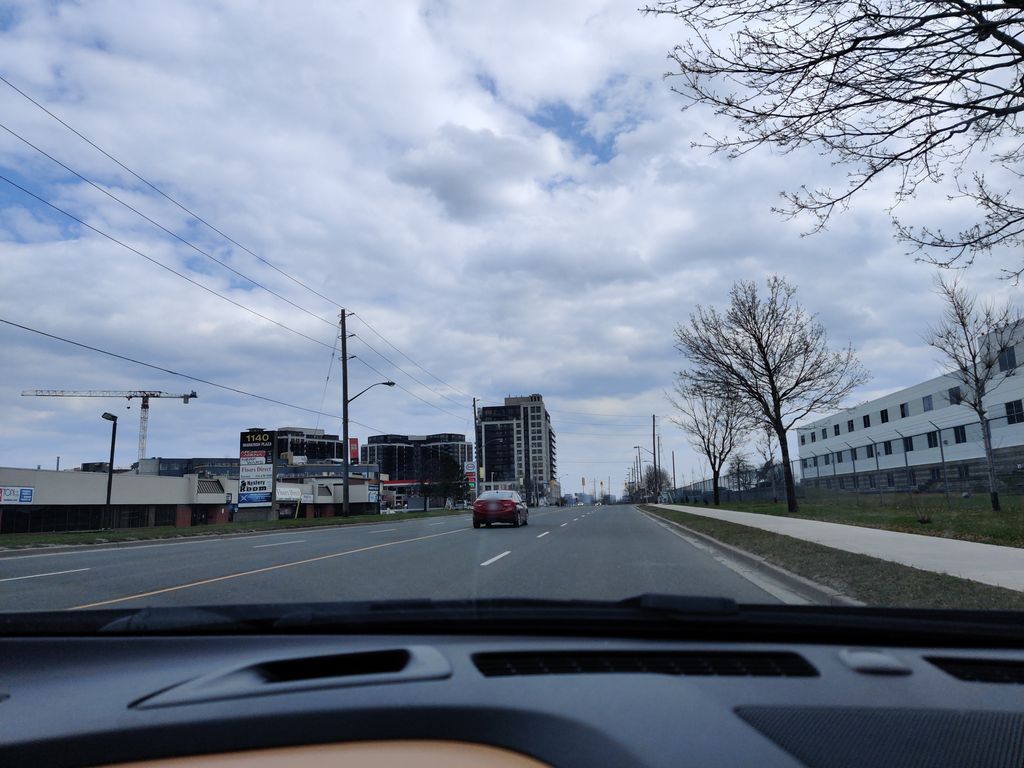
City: toronto